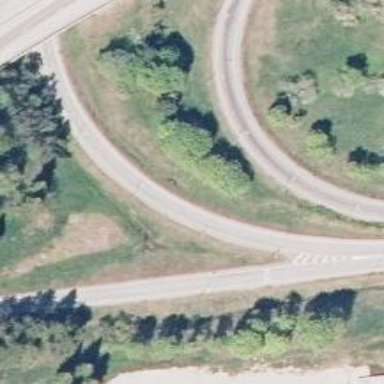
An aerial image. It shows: Asphalt trunk link road.